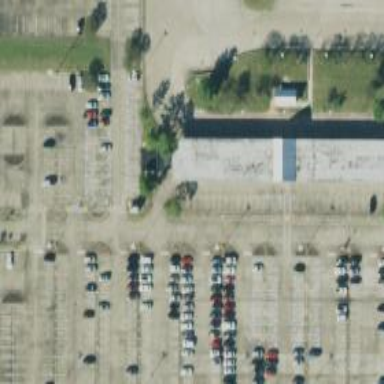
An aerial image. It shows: Parking space.